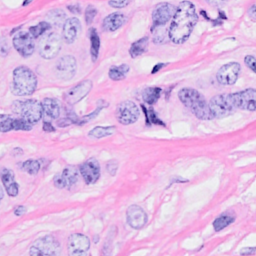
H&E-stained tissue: Breast